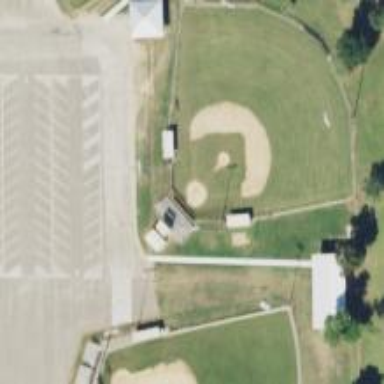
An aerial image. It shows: Baseball pitch for leisure land activities.